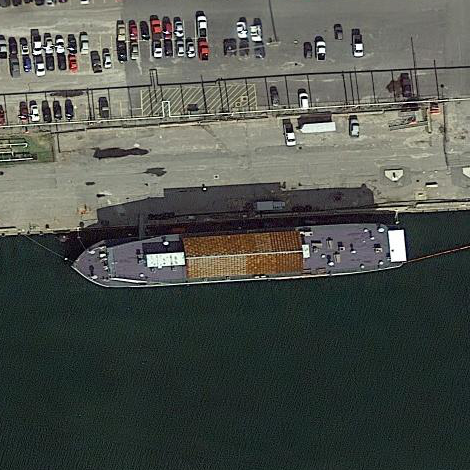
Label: civil